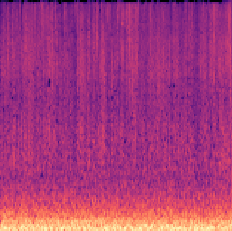
Sound class: Fire crackling